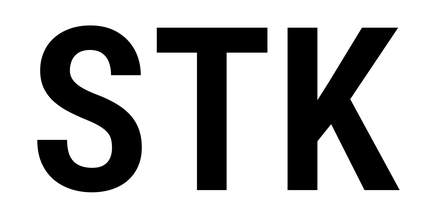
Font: Roboto_Condensed_SemiBold